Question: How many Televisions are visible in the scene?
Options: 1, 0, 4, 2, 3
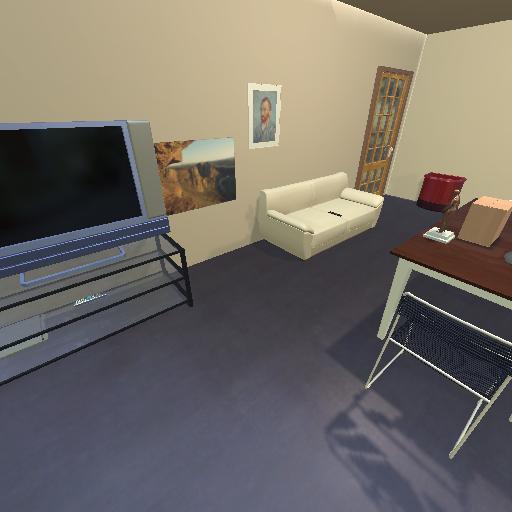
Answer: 1